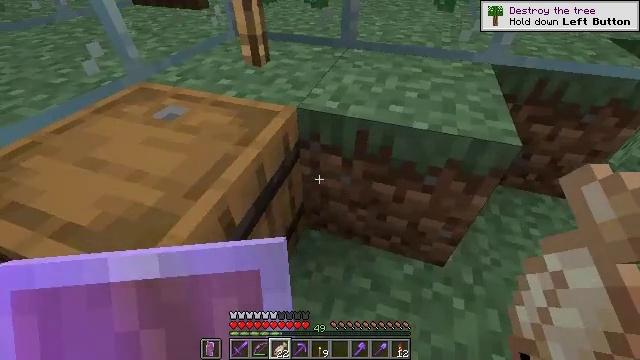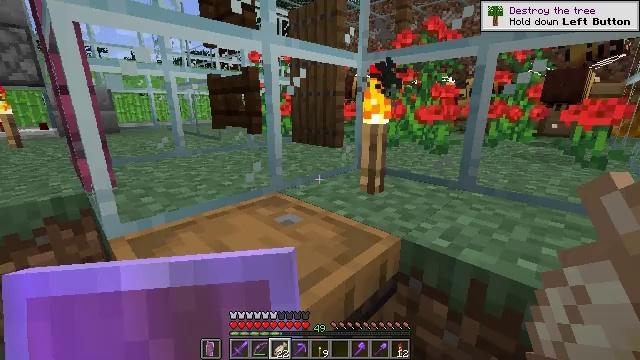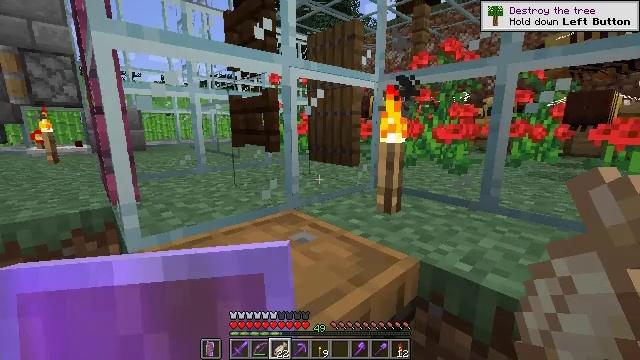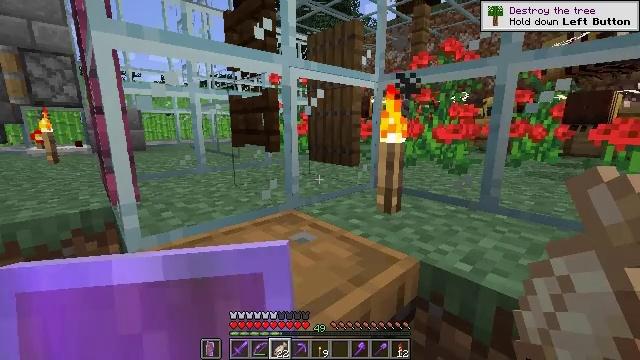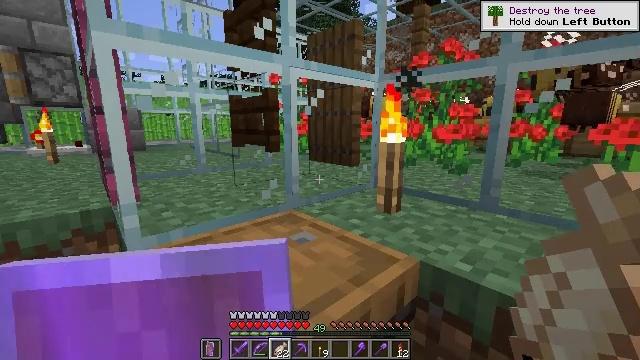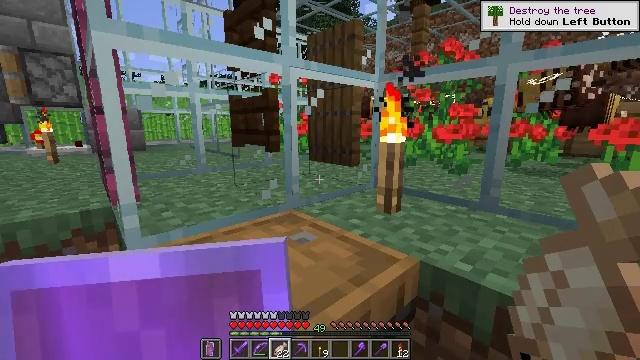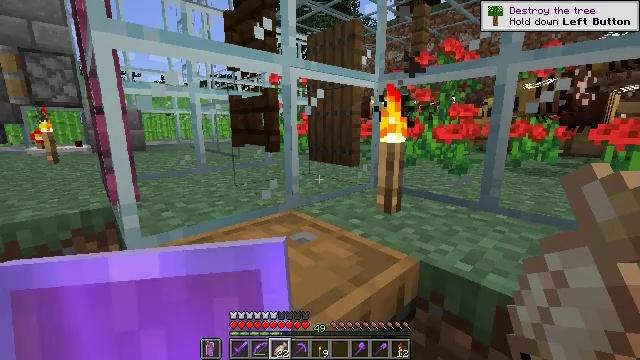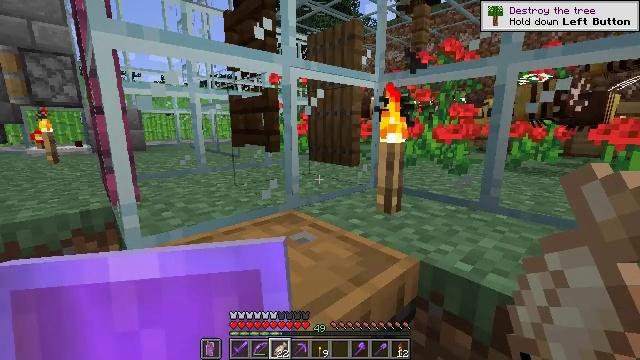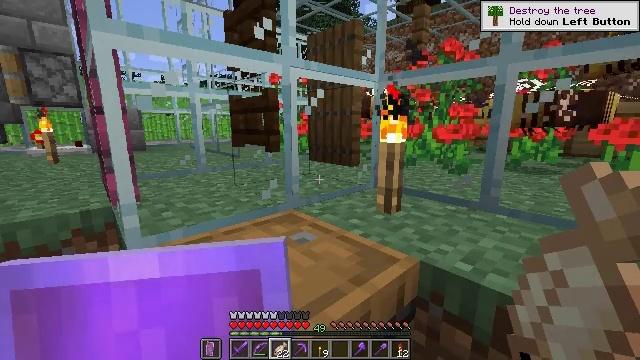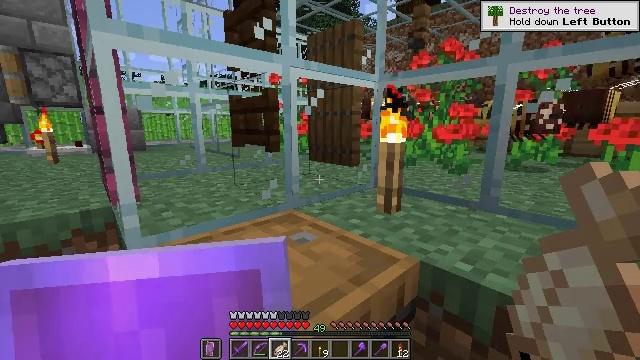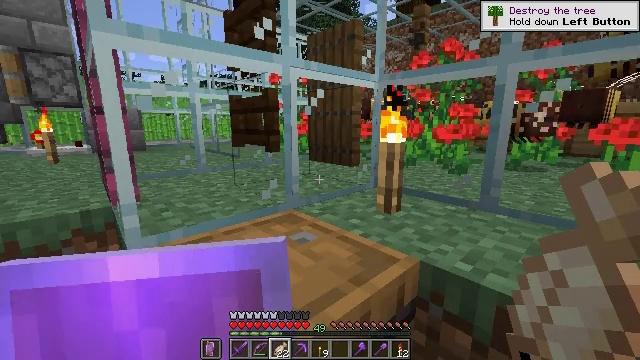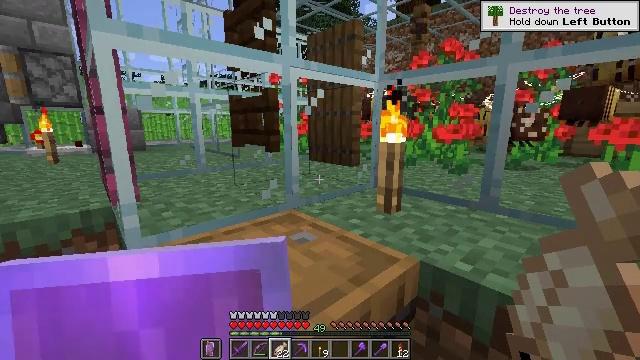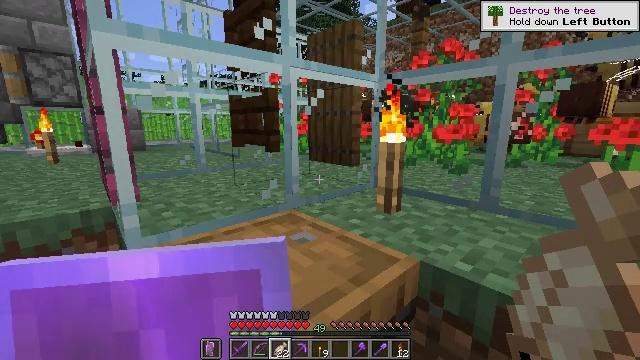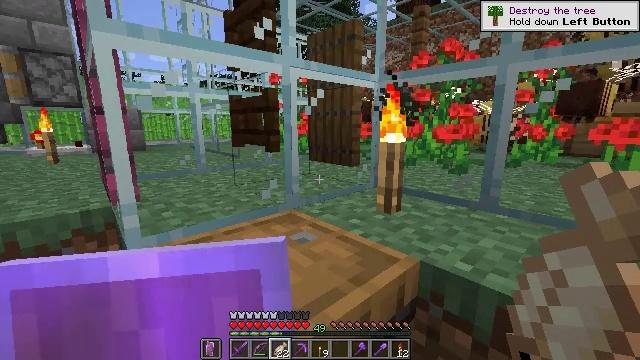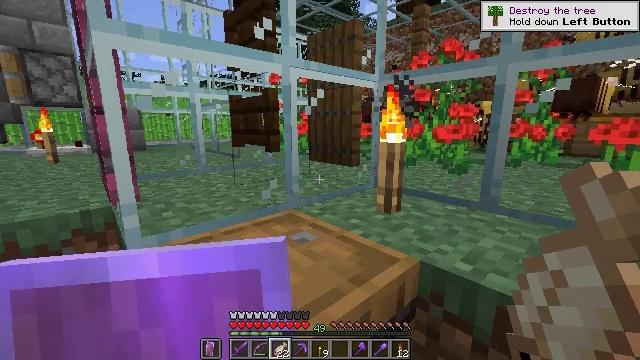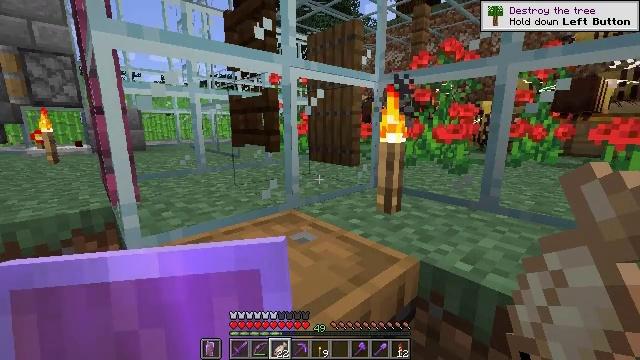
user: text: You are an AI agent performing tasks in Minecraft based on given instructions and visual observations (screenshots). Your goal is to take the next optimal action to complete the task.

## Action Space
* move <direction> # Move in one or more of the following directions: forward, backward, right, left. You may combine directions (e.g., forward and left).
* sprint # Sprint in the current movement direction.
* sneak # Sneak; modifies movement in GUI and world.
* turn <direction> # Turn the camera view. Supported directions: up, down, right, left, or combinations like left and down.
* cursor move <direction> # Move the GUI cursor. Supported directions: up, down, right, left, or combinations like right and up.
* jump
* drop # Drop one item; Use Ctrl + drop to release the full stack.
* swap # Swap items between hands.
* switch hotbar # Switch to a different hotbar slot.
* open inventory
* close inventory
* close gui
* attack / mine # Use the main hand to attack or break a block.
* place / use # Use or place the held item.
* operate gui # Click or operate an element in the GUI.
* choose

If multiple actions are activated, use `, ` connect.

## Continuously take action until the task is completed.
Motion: motion action
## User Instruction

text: Get a honey block by mixing honey bottles in the crafting table.
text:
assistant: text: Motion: turn left and up
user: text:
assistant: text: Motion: turn left and up
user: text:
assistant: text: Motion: no_op
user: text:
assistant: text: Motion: no_op
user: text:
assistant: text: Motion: no_op
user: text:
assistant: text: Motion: no_op
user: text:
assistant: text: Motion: no_op
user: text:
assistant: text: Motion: no_op
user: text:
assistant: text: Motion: no_op
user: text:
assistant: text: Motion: no_op
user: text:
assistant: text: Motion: no_op
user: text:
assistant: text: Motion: no_op
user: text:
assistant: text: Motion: no_op
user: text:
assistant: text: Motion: no_op
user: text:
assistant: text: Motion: no_op
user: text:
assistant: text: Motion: no_op
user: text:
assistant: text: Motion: no_op
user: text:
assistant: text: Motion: no_op
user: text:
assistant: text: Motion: no_op
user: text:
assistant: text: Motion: no_op
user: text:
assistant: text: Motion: no_op
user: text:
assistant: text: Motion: no_op
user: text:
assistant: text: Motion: no_op
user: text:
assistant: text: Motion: no_op
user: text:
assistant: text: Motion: no_op
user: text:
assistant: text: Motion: no_op
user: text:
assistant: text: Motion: no_op
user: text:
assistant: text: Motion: no_op
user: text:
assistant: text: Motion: no_op
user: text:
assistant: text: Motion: no_op